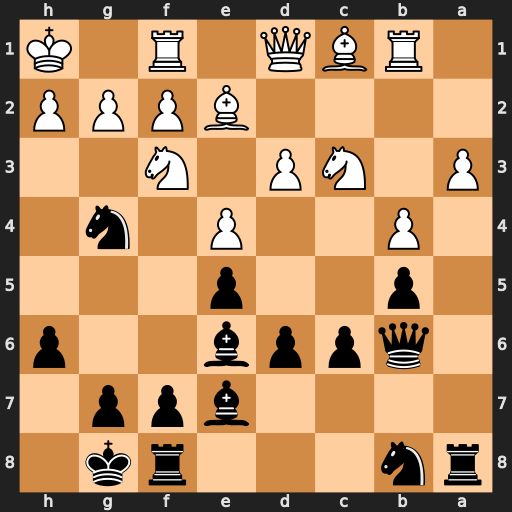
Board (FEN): rn3rk1/4bpp1/1qppb2p/1p2p3/1P2P1n1/P1NP1N2/4BPPP/1RBQ1R1K
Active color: b
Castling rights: -
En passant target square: -
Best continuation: Nxf2+ Rxf2 Qxf2